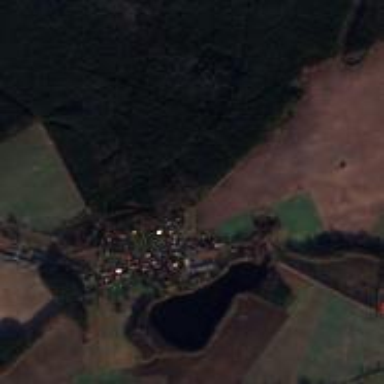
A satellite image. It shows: Village.